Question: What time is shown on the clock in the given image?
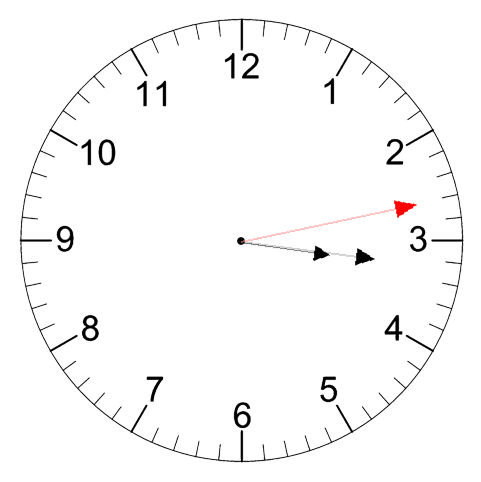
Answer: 03:16:13